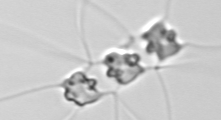
Label: Chaetoceros_didymus